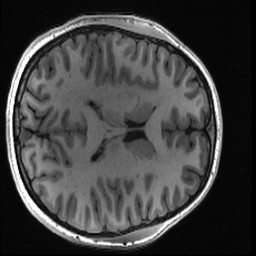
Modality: T1w
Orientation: axial
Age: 21
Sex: female